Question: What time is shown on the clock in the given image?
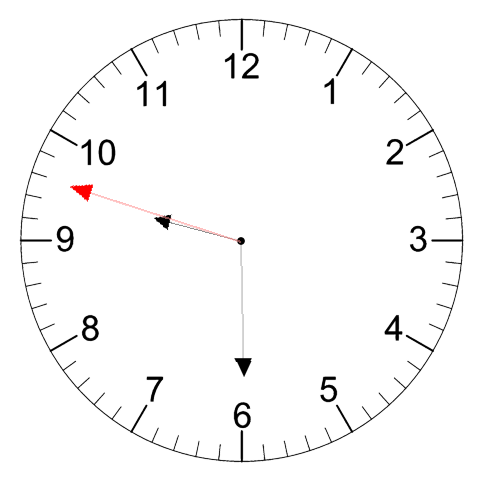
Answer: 09:29:48